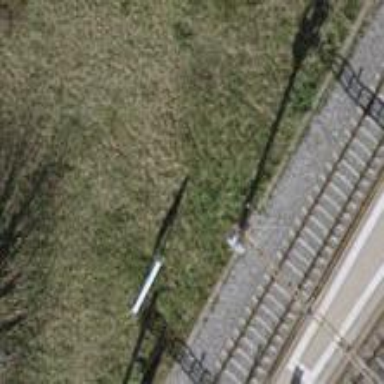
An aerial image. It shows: Power pole.